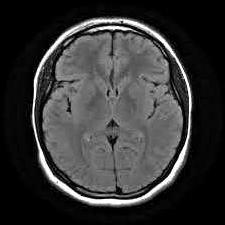
Label: notumor